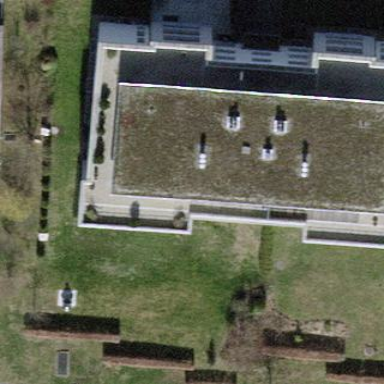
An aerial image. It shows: Building with apartments and flat roof.